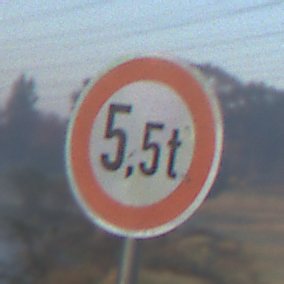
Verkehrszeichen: TatsaechlicheMasse
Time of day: Dawn
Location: Outdoor (Nature)
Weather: Clear
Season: NotSpecified
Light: Natural